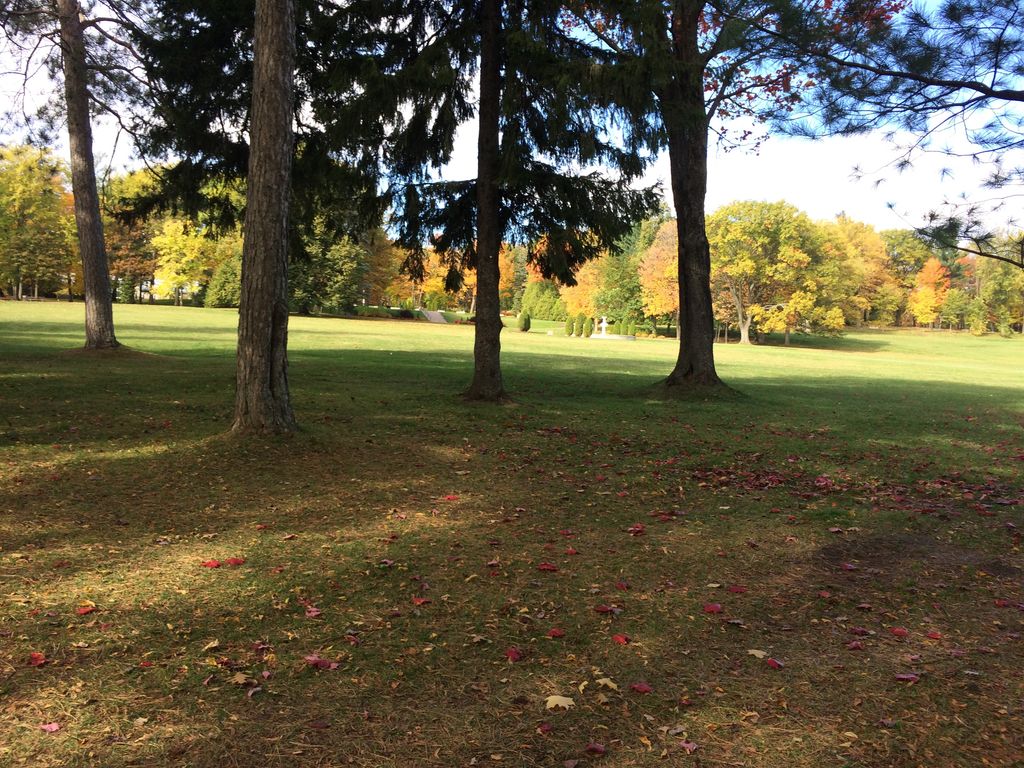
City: quebec_city